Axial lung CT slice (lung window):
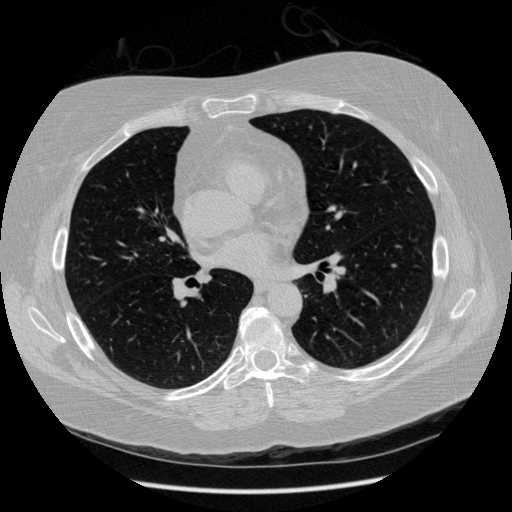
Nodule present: no